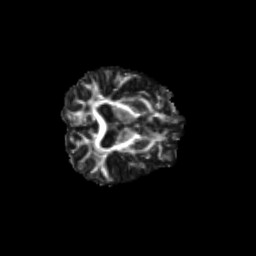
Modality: FA
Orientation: axial
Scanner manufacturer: siemens
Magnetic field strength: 3 T
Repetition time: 9.2 s
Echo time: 0.084 s